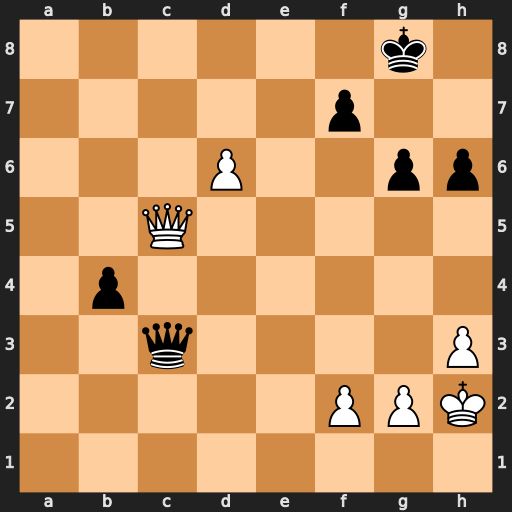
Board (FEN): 6k1/5p2/3P2pp/2Q5/1p6/2q4P/5PPK/8
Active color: w
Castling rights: -
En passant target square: -
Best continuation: Qxc3 bxc3 d7